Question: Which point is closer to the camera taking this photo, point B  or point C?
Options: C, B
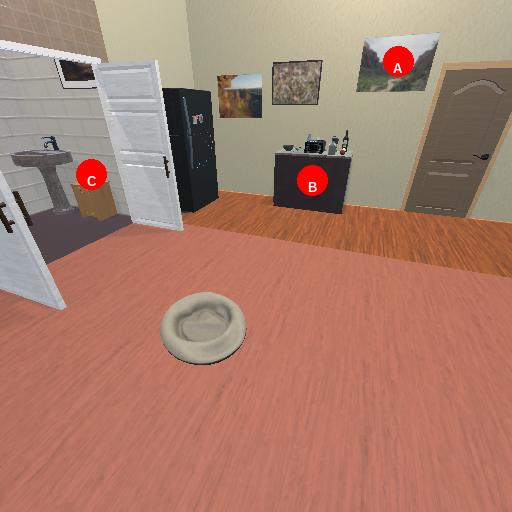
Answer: C